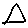
Label: triangle